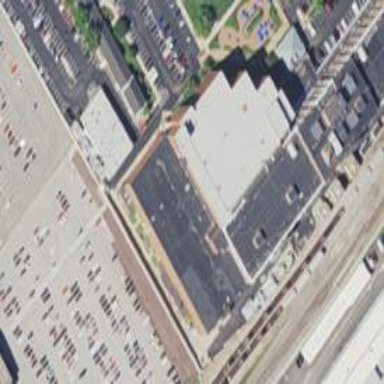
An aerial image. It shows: Building.